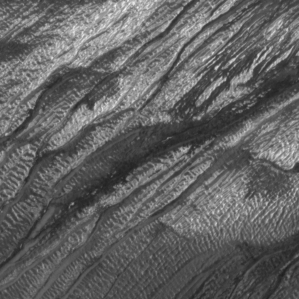
Label: frost